Question: I have a jquery accordion which I am creating dynamically (see screen shot below for details).

I am giving a brief description about my code sections in my question
The only i am using for my accordion
1. detailTable is the main div in which accordion is placed dynamically
2. htmlTableWarning, htmlTableError, htmlTableInfo tables are used here inside div to create proper accordions.
my css
'''
.acc_panel{
/*border: 1px solid #d6d6d6;*/
overflow:hidden;
}
.acc_trigger {
padding: 0; margin: 0 0 2px 0;
background: url(../images/thbg.jpg);
height: 26px; line-height: 22px;
width: 100%;
font-size: 1.2em;
color:#FFFFFF;
font-weight: normal;
float: left;
overflow:hidden;
}
.acc_trigger img{
padding: 5px 0 0 6px;
}
.acc_trigger a{
color: #FFFFFF;
text-decoration: none;
width: 99%;
padding: 0 0 0 6px;
}
.acc_trigger a:hover {
color: #ccc;
}
.acc_container {
margin: 0 0 2px; padding: 0;
overflow: hidden;
font-size: 1.2em;
width: 100%;
clear: both;
background: #ffffff;
-webkit-border-bottom-right-radius: 5px;
-webkit-border-bottom-left-radius: 5px;
-moz-border-radius-bottomright: 5px;
-moz-border-radius-bottomleft: 5px;
border-bottom-right-radius: 5px;
border-bottom-left-radius: 5px;
}
/*
.acc_container .block {
padding: 20px;
}*/
.recomendationsTable{
width:100%;overflow:hidden;
}
.recomendationsTable tr{
border:#2F5882 1px solid;
}
.recomendationsTable tr th{
color :#ffffff;
background-color: #93A8BF;
}
.recomendationsTable tr .odd{
color :#FFFFFF;
background-color: #8EA4BB;
border:#2F5882 1px solid;
}
.recomendationsTable tr .even{
color :#2F5882;
background-color: #EDF1F5;
border:#2F5882 1px solid;
}
'''
My dynamic accordion creation
'''
$('#detailTable').empty();
$('<div>')
.attr('id','healthCheckSpan')
.html('<div class="titleBlue" width="100%">Health Check Summary</div>'+
'<table width="100%">'+
'<tr >'+
'<td align="left" width="100%">'+
'<div class="container">'+
'<div class="acc_panel">'+
'<div class="acc_trigger" ><img src="/csm/view/include/images/erroricon.png"/><a href="#" >Error</a></div>'+
'<div class="acc_container">'+
'<div class="block">'+htmlTableError+
'</div></div>'+
'<div class="acc_trigger" ><img src="/csm/view/include/images/warningicon.png"/><a href="#" >Warning</a></div>'+
'<div class="acc_container">'+
'<div class="block">'+htmlTableWarning+
'</div></div>'+
'<div class="acc_trigger" ><img src="/csm/view/include/images/infoicon.png"/><a href="#" >Info</a></div>'+
'<div class="acc_container">'+
'<div class="block">'+htmlTableInfo+
'</div></div>'+
'</td>'+
'</tr>'+
'</table>'+
'</div>')
.appendTo('#detailTable').delay(10).queue(function(){
//Set default open/close settings
$('.acc_container').hide(); //Hide/close all containers
$('.acc_trigger:first').addClass('active').next().show(); //Add "active" class to first trigger, then show/open the immediate next container
//On Click
$('.acc_trigger').click(function(){
if( $(this).next().is(':hidden') ) { //If immediate next container is closed...
$('.acc_trigger').removeClass('active').next().slideUp(); //Remove all "active" state and slide up the immediate next container
$(this).toggleClass('active').next().slideDown(); //Add "active" state to clicked trigger and slide down the immediate next container
}
return false; //Prevent the browser jump to the link anchor
});
});
'''
The container
'''
<div id="detailTable" style="width:100%;">
</div>
'''
This below function is called after response is received from server, which populates 'htmlTableWarning', 'htmlTableError' and 'htmlTableInfo' tables
'''
function(xmldata)
{
xml=$(xmldata);
warningtr=0;
errortr=0;
infotr=0;
htmlTableWarning='<table class="recomendationsTable"><tr><th align="left">Recommendation(s)</th></tr>';
htmlTableError='<table class="recomendationsTable"><tr><th align="left">Actions</th></tr>';
htmlTableInfo='<table class="recomendationsTable"><tr><th align="left">Actions</th></tr>';
$(xml).find('Response').each(function(){
var cid = $(this).find('cfgId').text();
if(cid==cfgid) {
var newXmlString = $(xml).find('recommendations').text();
var newXml = $("<div/>").html(newXmlString);
var ruleseverity=$(newXml).find('severity').text();
if(ruleseverity=="warning") {
/*var rulename=$(newXml).find('name').text();
var rulecategory=$(newXml).find('category').text();
var ruleresult=$(newXml).find('ruleEvalResult').text();*/
var ruleactionresult=$(newXml).find('actionResult').text();
if(warningtr%2==0)
htmlTableWarning+=('<tr class="even"><td>'+ruleactionresult+'</td></tr>');
else
htmlTableWarning+=('<tr class="odd"><td>'+ruleactionresult+'</td></tr>');
warningtr++;
}
else
htmlTableWarning+=('<tr class="even"><td>No Recommendations</td></tr>');
if(ruleseverity=="error")
{
var ruleactionresult=$(newXml).find('actionResult').text();
if(errortr%2==0)
htmlTableError+=('<tr class="even"><td>'+ruleactionresult+'</td></tr>');
else
htmlTableError+=('<tr class="odd"><td>'+ruleactionresult+'</td></tr>');
errortr++;
}
else
htmlTableError+=('<tr class="even"><td>No Recommendations</td></tr>');
if(ruleseverity=="information")
{
var ruleactionresult=$(newXml).find('actionResult').text();
if(infotr%2==0)
htmlTableInfo+=('<tr class="even"><td>'+ruleactionresult+'</td></tr>');
else
htmlTableInfo+=('<tr class="odd"><td>'+ruleactionresult+'</td></tr>');
infotr++;
}
else
htmlTableInfo+=('<tr class="even"><td>No Recommendations</td></tr>');
}
});
htmlTableWarning+="</table>";
htmlTableError+="</table>";
htmlTableWarning+="</table>";
}
'''
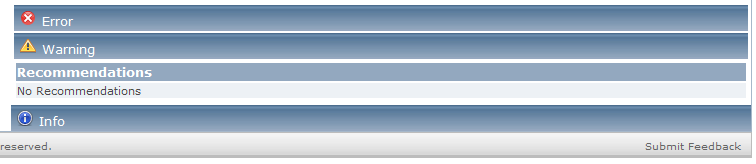
Answer: Well, here's the problem:
'''
htmlTableWarning+="</table>";
htmlTableError+="</table>";
htmlTableWarning+="</table>";
'''
The third one should be 'htmlTableInfo' I suppose.